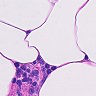
Metastatic tissue present: no